Question: I have been working with the <URL> which it has an embeded accelometer.
What I have to do, it's to create a little web app to show some characteristics of the embeded systems in the board, including the accelerometer and other stuff.
I'm using JavaScript and Node.js to build the sample app, but I don't know how to create an app to read the accelerometer data from the board and show the data on any browser accessing from another device, but every try I made reads the data from the client accelerometer instead .
## What I want to do!
1. I want to create a simple app to show the axes and rotation values in real time, something like what is shown in this demo (accelerometer for Safari Mobile) created for Safari Mobile, but I want it to work platform independent.
2. As the demo shown at the first point, I also want to create a CSS circle inside a box to show the movement, in this part, I just would like to hear some suggestions about the way to accomplish this task.

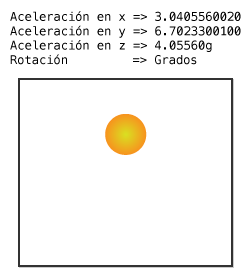
Answer: I am not 100% sure what you will be running on that device, but on the specs it says it supports different OS. If you are planning to do something platform independent but with support for a modern browser, you could try reading this link which has a nice explanation of the current draft of the orientation API on HTML5 <URL>.
If you are developing a native application, I am sure that any platform with networking capabilities will have support for a socket connection; in this case, then you could write a small native app that reads the accelerometer input and publishes it to your Node.js app using sockets to read this inputs and then build on top of it a web app that will let you monitor such values.